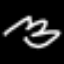
Label: squiggle